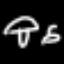
Label: mushroom